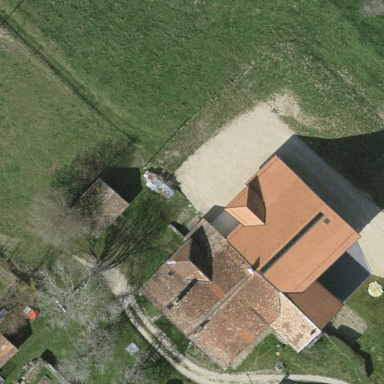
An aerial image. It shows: Simple and straightforward house.